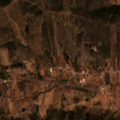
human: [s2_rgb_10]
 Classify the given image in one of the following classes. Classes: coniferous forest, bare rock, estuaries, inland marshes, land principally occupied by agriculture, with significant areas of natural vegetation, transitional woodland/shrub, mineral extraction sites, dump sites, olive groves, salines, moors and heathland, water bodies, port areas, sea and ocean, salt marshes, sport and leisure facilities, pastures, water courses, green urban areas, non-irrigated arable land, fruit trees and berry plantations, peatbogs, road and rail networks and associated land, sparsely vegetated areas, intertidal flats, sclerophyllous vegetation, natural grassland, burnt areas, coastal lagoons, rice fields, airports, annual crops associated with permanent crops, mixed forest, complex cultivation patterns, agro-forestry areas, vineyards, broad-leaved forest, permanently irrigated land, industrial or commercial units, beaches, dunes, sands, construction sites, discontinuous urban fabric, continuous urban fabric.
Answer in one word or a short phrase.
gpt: annual crops associated with permanent crops, land principally occupied by agriculture, with significant areas of natural vegetation, broad-leaved forest